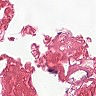
Metastatic tissue present: no